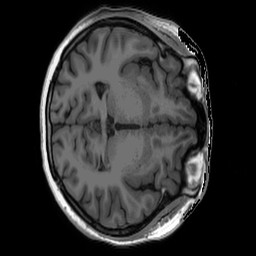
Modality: T1w
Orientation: axial
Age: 21
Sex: female